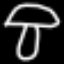
Label: mushroom